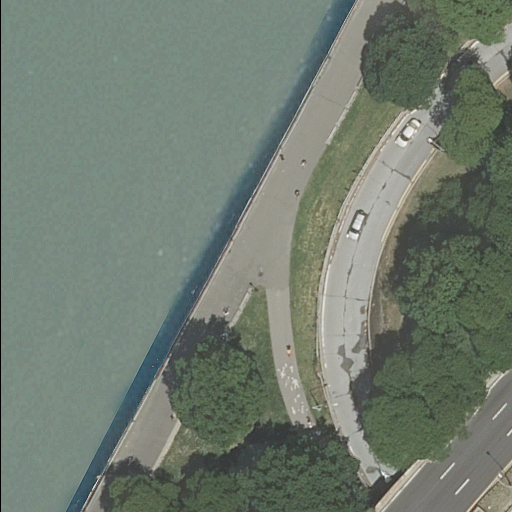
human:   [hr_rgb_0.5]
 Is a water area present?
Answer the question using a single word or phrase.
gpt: yes

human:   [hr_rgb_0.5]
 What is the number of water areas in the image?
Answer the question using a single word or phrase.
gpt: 1

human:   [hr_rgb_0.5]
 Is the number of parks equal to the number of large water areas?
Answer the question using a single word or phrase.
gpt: yes

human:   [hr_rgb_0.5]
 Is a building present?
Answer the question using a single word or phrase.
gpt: no

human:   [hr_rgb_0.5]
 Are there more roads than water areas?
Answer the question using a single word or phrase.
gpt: yes

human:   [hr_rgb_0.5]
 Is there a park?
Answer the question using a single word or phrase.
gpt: yes

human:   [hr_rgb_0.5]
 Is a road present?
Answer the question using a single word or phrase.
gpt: yes

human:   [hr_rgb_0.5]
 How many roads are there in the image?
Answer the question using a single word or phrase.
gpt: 6

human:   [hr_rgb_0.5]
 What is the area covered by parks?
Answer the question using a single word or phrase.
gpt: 10293m2

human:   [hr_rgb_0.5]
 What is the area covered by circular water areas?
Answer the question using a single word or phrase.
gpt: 0m2

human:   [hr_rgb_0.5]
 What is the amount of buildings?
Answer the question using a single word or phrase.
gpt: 0

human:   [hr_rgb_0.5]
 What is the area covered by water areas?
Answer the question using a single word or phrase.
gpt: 4364m2

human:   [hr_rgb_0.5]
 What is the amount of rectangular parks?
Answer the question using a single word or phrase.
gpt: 0

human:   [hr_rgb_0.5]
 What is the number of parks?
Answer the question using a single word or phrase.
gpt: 1

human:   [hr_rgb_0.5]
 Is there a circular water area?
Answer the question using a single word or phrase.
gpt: no

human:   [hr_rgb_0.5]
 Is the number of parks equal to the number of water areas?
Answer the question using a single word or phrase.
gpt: yes

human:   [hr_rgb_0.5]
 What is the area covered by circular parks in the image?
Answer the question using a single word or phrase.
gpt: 0m2

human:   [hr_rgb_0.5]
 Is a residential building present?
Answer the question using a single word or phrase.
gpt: no

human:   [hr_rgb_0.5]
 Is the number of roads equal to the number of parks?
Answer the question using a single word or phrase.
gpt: no

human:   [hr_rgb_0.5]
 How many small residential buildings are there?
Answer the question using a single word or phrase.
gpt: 0

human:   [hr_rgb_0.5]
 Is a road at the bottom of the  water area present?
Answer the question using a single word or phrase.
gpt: yes

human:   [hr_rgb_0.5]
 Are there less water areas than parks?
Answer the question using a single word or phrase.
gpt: no

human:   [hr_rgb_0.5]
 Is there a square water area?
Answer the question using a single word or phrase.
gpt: no

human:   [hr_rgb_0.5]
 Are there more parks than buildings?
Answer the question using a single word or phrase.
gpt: yes

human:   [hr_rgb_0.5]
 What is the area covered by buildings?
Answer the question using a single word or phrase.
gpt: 0m2

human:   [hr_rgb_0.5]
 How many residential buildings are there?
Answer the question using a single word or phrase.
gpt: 0

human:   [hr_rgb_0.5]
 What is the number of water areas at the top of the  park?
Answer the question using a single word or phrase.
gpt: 0

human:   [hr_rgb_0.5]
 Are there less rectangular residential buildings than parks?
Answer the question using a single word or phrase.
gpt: yes

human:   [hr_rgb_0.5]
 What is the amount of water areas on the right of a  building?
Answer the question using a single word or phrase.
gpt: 0

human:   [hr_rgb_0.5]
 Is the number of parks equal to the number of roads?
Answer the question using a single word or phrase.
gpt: no

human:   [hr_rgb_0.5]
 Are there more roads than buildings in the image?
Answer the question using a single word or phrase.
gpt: yes

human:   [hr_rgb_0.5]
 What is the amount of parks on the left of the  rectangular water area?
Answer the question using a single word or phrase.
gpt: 0

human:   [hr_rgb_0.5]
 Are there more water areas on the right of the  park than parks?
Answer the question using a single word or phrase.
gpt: no

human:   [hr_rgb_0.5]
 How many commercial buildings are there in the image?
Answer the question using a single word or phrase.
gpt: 0

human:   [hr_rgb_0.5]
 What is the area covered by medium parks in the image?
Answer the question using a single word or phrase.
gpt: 0m2

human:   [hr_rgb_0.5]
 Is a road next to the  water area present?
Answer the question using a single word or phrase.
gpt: yes

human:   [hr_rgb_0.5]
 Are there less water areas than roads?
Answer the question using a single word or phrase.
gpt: yes

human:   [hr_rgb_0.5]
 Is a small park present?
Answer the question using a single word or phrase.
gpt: no

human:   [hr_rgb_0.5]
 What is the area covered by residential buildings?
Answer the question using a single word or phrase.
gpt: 0m2

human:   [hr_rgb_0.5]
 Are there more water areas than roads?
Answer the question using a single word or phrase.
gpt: no

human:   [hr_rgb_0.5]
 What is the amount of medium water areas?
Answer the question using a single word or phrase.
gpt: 0

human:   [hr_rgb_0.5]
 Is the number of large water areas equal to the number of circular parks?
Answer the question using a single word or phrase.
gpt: no

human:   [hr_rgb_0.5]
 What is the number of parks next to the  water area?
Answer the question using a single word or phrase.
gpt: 1

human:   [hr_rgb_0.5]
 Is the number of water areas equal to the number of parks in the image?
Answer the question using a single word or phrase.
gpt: yes

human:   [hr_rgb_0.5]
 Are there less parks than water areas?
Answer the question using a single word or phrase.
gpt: no

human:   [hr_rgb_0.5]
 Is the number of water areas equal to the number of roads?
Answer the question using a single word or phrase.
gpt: no

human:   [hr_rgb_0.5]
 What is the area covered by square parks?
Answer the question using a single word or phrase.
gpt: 0m2

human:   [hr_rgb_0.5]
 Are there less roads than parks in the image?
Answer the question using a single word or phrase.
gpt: no

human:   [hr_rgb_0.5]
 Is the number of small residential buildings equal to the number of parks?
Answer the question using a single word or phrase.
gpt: no

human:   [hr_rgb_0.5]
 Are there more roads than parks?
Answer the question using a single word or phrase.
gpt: yes

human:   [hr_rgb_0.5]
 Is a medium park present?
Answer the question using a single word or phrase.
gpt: no

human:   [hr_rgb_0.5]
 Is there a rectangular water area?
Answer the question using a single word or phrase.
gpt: yes

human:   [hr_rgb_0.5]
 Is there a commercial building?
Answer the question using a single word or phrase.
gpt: no

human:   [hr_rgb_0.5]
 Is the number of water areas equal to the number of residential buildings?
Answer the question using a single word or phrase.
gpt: no

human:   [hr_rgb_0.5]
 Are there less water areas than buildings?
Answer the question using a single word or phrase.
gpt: no

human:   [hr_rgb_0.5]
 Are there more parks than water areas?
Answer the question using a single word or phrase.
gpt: no

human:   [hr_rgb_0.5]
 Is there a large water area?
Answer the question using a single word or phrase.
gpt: yes

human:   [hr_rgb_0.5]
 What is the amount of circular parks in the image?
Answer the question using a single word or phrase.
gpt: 0

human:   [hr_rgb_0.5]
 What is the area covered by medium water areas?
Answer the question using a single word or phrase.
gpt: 0m2

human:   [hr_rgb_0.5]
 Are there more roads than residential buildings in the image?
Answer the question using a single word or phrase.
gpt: yes

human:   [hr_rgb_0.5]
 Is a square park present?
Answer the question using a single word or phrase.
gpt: no

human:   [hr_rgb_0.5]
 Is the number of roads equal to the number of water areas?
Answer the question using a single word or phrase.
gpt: no

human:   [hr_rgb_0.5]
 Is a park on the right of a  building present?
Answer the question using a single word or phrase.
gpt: no

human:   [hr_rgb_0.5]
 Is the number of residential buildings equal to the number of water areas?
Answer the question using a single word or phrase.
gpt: no